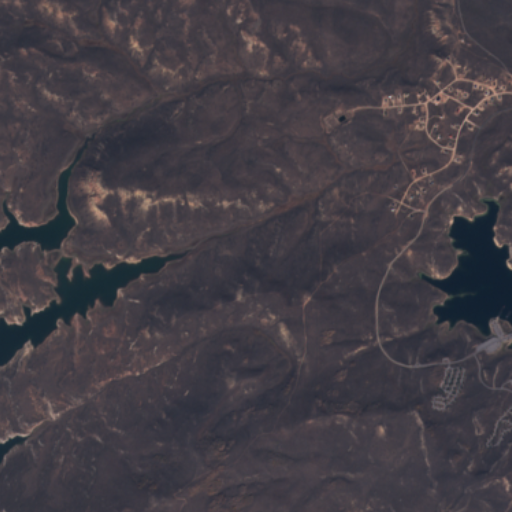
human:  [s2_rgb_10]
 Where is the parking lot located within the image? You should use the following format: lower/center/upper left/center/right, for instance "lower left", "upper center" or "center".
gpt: The parking lot is located in the lower right of the image.
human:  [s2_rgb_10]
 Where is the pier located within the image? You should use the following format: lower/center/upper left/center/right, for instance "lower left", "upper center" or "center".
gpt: The pier is located in the center right of the image.
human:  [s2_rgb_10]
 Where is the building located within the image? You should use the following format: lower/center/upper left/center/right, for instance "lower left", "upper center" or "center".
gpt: The building is located in the right of the image.
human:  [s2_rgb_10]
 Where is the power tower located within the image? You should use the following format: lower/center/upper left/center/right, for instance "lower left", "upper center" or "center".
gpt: There is no power tower in the image.